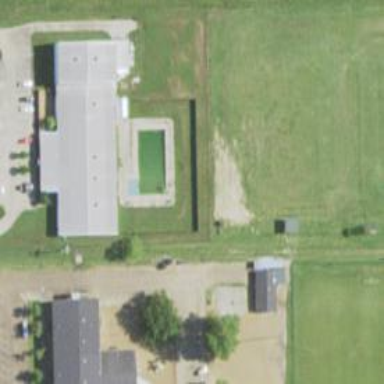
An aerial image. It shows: Swimming pool located in leisure land.